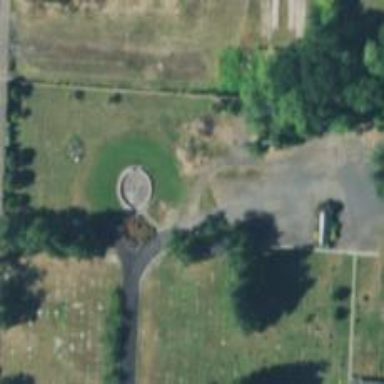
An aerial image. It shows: Historical site featuring war memorial.